Field crop: maize
Growth stage: 1
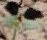
Species: datura